二年级 · 算术
横线上填上 “<、>、=”或 “+、-、等”

20__4=16 4__9=36 0__ 9=9 0_ 9=0
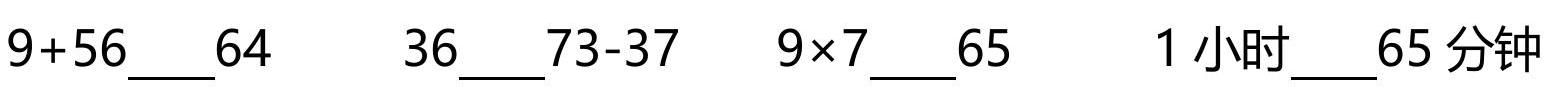
答案: > ; =， < < ; - $x$; +； x